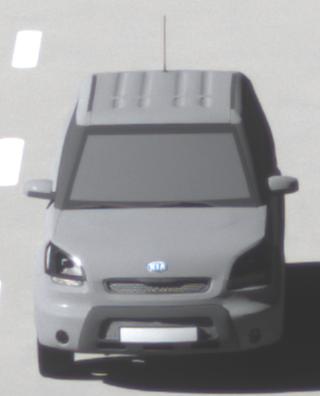
Make: KIA
Model: Soul 1.6
Detailed model: Soul (AM)
Model produced from: 2009/02
Model produced until: 2009/11
Doors: 5
Color: gray
Road condition: dry road
Daytime: morning or afternoon
Contrast: high contrast